Question: I have 'hibernate-jmx-3.5.4-Final.jar' in 'target/myapplication/WEB-INF/lib' which suppose to be the place where applications runs but there is error:
'''
[RMI TCP Connection(3)-127.0.0.1] ERROR o.s.web.context.ContextLoader - Context initialization failed
org.springframework.beans.factory.BeanCreationException: Error creating bean with name 'service' defined in class path resource [com/sprhib/init/PersistenceContext.class]: Bean instantiation via factory method failed; nested exception is org.springframework.beans.BeanInstantiationException: Failed to instantiate [org.hibernate.jmx.StatisticsService]: Factory method 'service' threw exception; nested exception is java.lang.NoClassDefFoundError: org/hibernate/stat/StatisticsImpl
at org.springframework.beans.factory.support.ConstructorResolver.instantiateUsingFactoryMethod(ConstructorResolver.java:599) ~[spring-beans-4.1.4.RELEASE.jar:4.1.4.RELEASE]
at org.springframework.beans.factory.support.AbstractAutowireCapableBeanFactory.instantiateUsingFactoryMethod(AbstractAutowireCapableBeanFactory.java:1111) ~[spring-beans-4.1.4.RELEASE.jar:4.1.4.RELEASE]
at org.springframework.beans.factory.support.AbstractAutowireCapableBeanFactory.createBeanInstance(AbstractAutowireCapableBeanFactory.java:1006) ~[spring-beans-4.1.4.RELEASE.jar:4.1.4.RELEASE]
at org.springframework.beans.factory.support.AbstractAutowireCapableBeanFactory.doCreateBean(AbstractAutowireCapableBeanFactory.java:504) ~[spring-beans-4.1.4.RELEASE.jar:4.1.4.RELEASE]
at org.springframework.beans.factory.support.AbstractAutowireCapableBeanFactory.createBean(AbstractAutowireCapableBeanFactory.java:476) ~[spring-beans-4.1.4.RELEASE.jar:4.1.4.RELEASE]
at org.springframework.beans.factory.support.AbstractBeanFactory$1.getObject(AbstractBeanFactory.java:303) ~[spring-beans-4.1.4.RELEASE.jar:4.1.4.RELEASE]
at org.springframework.beans.factory.support.DefaultSingletonBeanRegistry.getSingleton(DefaultSingletonBeanRegistry.java:230) ~[spring-beans-4.1.4.RELEASE.jar:4.1.4.RELEASE]
at org.springframework.beans.factory.support.AbstractBeanFactory.doGetBean(AbstractBeanFactory.java:299) ~[spring-beans-4.1.4.RELEASE.jar:4.1.4.RELEASE]
at org.springframework.beans.factory.support.AbstractBeanFactory.getBean(AbstractBeanFactory.java:194) ~[spring-beans-4.1.4.RELEASE.jar:4.1.4.RELEASE]
at org.springframework.beans.factory.support.DefaultListableBeanFactory.preInstantiateSingletons(DefaultListableBeanFactory.java:762) ~[spring-beans-4.1.4.RELEASE.jar:4.1.4.RELEASE]
at org.springframework.context.support.AbstractApplicationContext.finishBeanFactoryInitialization(AbstractApplicationContext.java:757) ~[spring-context-4.1.4.RELEASE.jar:4.1.4.RELEASE]
at org.springframework.context.support.AbstractApplicationContext.refresh(AbstractApplicationContext.java:480) ~[spring-context-4.1.4.RELEASE.jar:4.1.4.RELEASE]
at org.springframework.web.context.ContextLoader.configureAndRefreshWebApplicationContext(ContextLoader.java:403) ~[spring-web-4.1.4.RELEASE.jar:4.1.4.RELEASE]
at org.springframework.web.context.ContextLoader.initWebApplicationContext(ContextLoader.java:306) ~[spring-web-4.1.4.RELEASE.jar:4.1.4.RELEASE]
at org.springframework.web.context.ContextLoaderListener.contextInitialized(ContextLoaderListener.java:106) [spring-web-4.1.4.RELEASE.jar:4.1.4.RELEASE]
at org.apache.catalina.core.StandardContext.listenerStart(StandardContext.java:4992) [catalina.jar:7.0.57]
at org.apache.catalina.core.StandardContext.startInternal(StandardContext.java:5492) [catalina.jar:7.0.57]
at org.apache.catalina.util.LifecycleBase.start(LifecycleBase.java:150) [catalina.jar:7.0.57]
at org.apache.catalina.core.ContainerBase.addChildInternal(ContainerBase.java:901) [catalina.jar:7.0.57]
at org.apache.catalina.core.ContainerBase.addChild(ContainerBase.java:877) [catalina.jar:7.0.57]
at org.apache.catalina.core.StandardHost.addChild(StandardHost.java:649) [catalina.jar:7.0.57]
at org.apache.catalina.startup.HostConfig.manageApp(HostConfig.java:1760) [catalina.jar:7.0.57]
at sun.reflect.NativeMethodAccessorImpl.invoke0(Native Method) ~[na:1.8.0_31]
at sun.reflect.NativeMethodAccessorImpl.invoke(NativeMethodAccessorImpl.java:62) ~[na:1.8.0_31]
at sun.reflect.DelegatingMethodAccessorImpl.invoke(DelegatingMethodAccessorImpl.java:43) ~[na:1.8.0_31]
at java.lang.reflect.Method.invoke(Method.java:483) ~[na:1.8.0_31]
at org.apache.tomcat.util.modeler.BaseModelMBean.invoke(BaseModelMBean.java:301) [tomcat-coyote.jar:7.0.57]
at com.sun.jmx.interceptor.DefaultMBeanServerInterceptor.invoke(DefaultMBeanServerInterceptor.java:819) [na:1.8.0_31]
at com.sun.jmx.mbeanserver.JmxMBeanServer.invoke(JmxMBeanServer.java:801) [na:1.8.0_31]
at org.apache.catalina.mbeans.MBeanFactory.createStandardContext(MBeanFactory.java:618) [catalina.jar:7.0.57]
at org.apache.catalina.mbeans.MBeanFactory.createStandardContext(MBeanFactory.java:565) [catalina.jar:7.0.57]
at sun.reflect.NativeMethodAccessorImpl.invoke0(Native Method) ~[na:1.8.0_31]
at sun.reflect.NativeMethodAccessorImpl.invoke(NativeMethodAccessorImpl.java:62) ~[na:1.8.0_31]
at sun.reflect.DelegatingMethodAccessorImpl.invoke(DelegatingMethodAccessorImpl.java:43) ~[na:1.8.0_31]
at java.lang.reflect.Method.invoke(Method.java:483) ~[na:1.8.0_31]
at org.apache.tomcat.util.modeler.BaseModelMBean.invoke(BaseModelMBean.java:301) [tomcat-coyote.jar:7.0.57]
at com.sun.jmx.interceptor.DefaultMBeanServerInterceptor.invoke(DefaultMBeanServerInterceptor.java:819) [na:1.8.0_31]
at com.sun.jmx.mbeanserver.JmxMBeanServer.invoke(JmxMBeanServer.java:801) [na:1.8.0_31]
at javax.management.remote.rmi.RMIConnectionImpl.doOperation(RMIConnectionImpl.java:1466) [na:1.8.0_31]
at javax.management.remote.rmi.RMIConnectionImpl.access$300(RMIConnectionImpl.java:76) [na:1.8.0_31]
at javax.management.remote.rmi.RMIConnectionImpl$PrivilegedOperation.run(RMIConnectionImpl.java:1307) [na:1.8.0_31]
at javax.management.remote.rmi.RMIConnectionImpl.doPrivilegedOperation(RMIConnectionImpl.java:1399) [na:1.8.0_31]
at javax.management.remote.rmi.RMIConnectionImpl.invoke(RMIConnectionImpl.java:828) [na:1.8.0_31]
at sun.reflect.NativeMethodAccessorImpl.invoke0(Native Method) ~[na:1.8.0_31]
at sun.reflect.NativeMethodAccessorImpl.invoke(NativeMethodAccessorImpl.java:62) ~[na:1.8.0_31]
at sun.reflect.DelegatingMethodAccessorImpl.invoke(DelegatingMethodAccessorImpl.java:43) ~[na:1.8.0_31]
at java.lang.reflect.Method.invoke(Method.java:483) ~[na:1.8.0_31]
at sun.rmi.server.UnicastServerRef.dispatch(UnicastServerRef.java:323) [na:1.8.0_31]
at sun.rmi.transport.Transport$1.run(Transport.java:200) [na:1.8.0_31]
at sun.rmi.transport.Transport$1.run(Transport.java:197) [na:1.8.0_31]
at java.security.AccessController.doPrivileged(Native Method) [na:1.8.0_31]
at sun.rmi.transport.Transport.serviceCall(Transport.java:196) [na:1.8.0_31]
at sun.rmi.transport.tcp.TCPTransport.handleMessages(TCPTransport.java:568) [na:1.8.0_31]
at sun.rmi.transport.tcp.TCPTransport$ConnectionHandler.run0(TCPTransport.java:826) [na:1.8.0_31]
at sun.rmi.transport.tcp.TCPTransport$ConnectionHandler.lambda$run$240(TCPTransport.java:683) [na:1.8.0_31]
at sun.rmi.transport.tcp.TCPTransport$ConnectionHandler$$Lambda$1/818766100.run(Unknown Source) [na:1.8.0_31]
at java.security.AccessController.doPrivileged(Native Method) [na:1.8.0_31]
at sun.rmi.transport.tcp.TCPTransport$ConnectionHandler.run(TCPTransport.java:682) [na:1.8.0_31]
at java.util.concurrent.ThreadPoolExecutor.runWorker(ThreadPoolExecutor.java:1142) [na:1.8.0_31]
at java.util.concurrent.ThreadPoolExecutor$Worker.run(ThreadPoolExecutor.java:617) [na:1.8.0_31]
at java.lang.Thread.run(Thread.java:745) [na:1.8.0_31]
Caused by: org.springframework.beans.BeanInstantiationException: Failed to instantiate [org.hibernate.jmx.StatisticsService]: Factory method 'service' threw exception; nested exception is java.lang.NoClassDefFoundError: org/hibernate/stat/StatisticsImpl
at org.springframework.beans.factory.support.SimpleInstantiationStrategy.instantiate(SimpleInstantiationStrategy.java:189) ~[spring-beans-4.1.4.RELEASE.jar:4.1.4.RELEASE]
at org.springframework.beans.factory.support.ConstructorResolver.instantiateUsingFactoryMethod(ConstructorResolver.java:588) ~[spring-beans-4.1.4.RELEASE.jar:4.1.4.RELEASE]
... 60 common frames omitted
Caused by: java.lang.NoClassDefFoundError: org/hibernate/stat/StatisticsImpl
at org.hibernate.jmx.StatisticsService.<init>(StatisticsService.java:59) ~[hibernate-jmx-3.5.4-Final.jar:3.5.4-Final]
at com.sprhib.init.PersistenceContext.service(PersistenceContext.java:74) ~[PersistenceContext.class:na]
at com.sprhib.init.PersistenceContext$$EnhancerBySpringCGLIB$$6fdb98e8.CGLIB$service$0(<generated>) ~[spring-core-4.1.4.RELEASE.jar:na]
at com.sprhib.init.PersistenceContext$$EnhancerBySpringCGLIB$$6fdb98e8$$FastClassBySpringCGLIB$$40bd800.invoke(<generated>) ~[spring-core-4.1.4.RELEASE.jar:na]
at org.springframework.cglib.proxy.MethodProxy.invokeSuper(MethodProxy.java:228) ~[spring-core-4.1.4.RELEASE.jar:4.1.4.RELEASE]
at org.springframework.context.annotation.ConfigurationClassEnhancer$BeanMethodInterceptor.intercept(ConfigurationClassEnhancer.java:309) ~[spring-context-4.1.4.RELEASE.jar:4.1.4.RELEASE]
at com.sprhib.init.PersistenceContext$$EnhancerBySpringCGLIB$$6fdb98e8.service(<generated>) ~[spring-core-4.1.4.RELEASE.jar:na]
at sun.reflect.NativeMethodAccessorImpl.invoke0(Native Method) ~[na:1.8.0_31]
at sun.reflect.NativeMethodAccessorImpl.invoke(NativeMethodAccessorImpl.java:62) ~[na:1.8.0_31]
at sun.reflect.DelegatingMethodAccessorImpl.invoke(DelegatingMethodAccessorImpl.java:43) ~[na:1.8.0_31]
at java.lang.reflect.Method.invoke(Method.java:483) ~[na:1.8.0_31]
at org.springframework.beans.factory.support.SimpleInstantiationStrategy.instantiate(SimpleInstantiationStrategy.java:162) ~[spring-beans-4.1.4.RELEASE.jar:4.1.4.RELEASE]
... 61 common frames omitted
Caused by: java.lang.ClassNotFoundException: org.hibernate.stat.StatisticsImpl
at org.apache.catalina.loader.WebappClassLoader.loadClass(WebappClassLoader.java:1720) ~[catalina.jar:7.0.57]
at org.apache.catalina.loader.WebappClassLoader.loadClass(WebappClassLoader.java:1571) ~[catalina.jar:7.0.57]
... 73 common frames omitted
org.springframework.beans.factory.BeanCreationException: Error creating bean with name 'service' defined in class path resource [com/sprhib/init/PersistenceContext.class]: Bean instantiation via factory method failed; nested exception is org.springframework.beans.BeanInstantiationException: Failed to instantiate [org.hibernate.jmx.StatisticsService]: Factory method 'service' threw exception; nested exception is java.lang.NoClassDefFoundError: org/hibernate/stat/StatisticsImpl
at org.springframework.beans.factory.support.ConstructorResolver.instantiateUsingFactoryMethod(ConstructorResolver.java:599)
at org.springframework.beans.factory.support.AbstractAutowireCapableBeanFactory.instantiateUsingFactoryMethod(AbstractAutowireCapableBeanFactory.java:1111)
at org.springframework.beans.factory.support.AbstractAutowireCapableBeanFactory.createBeanInstance(AbstractAutowireCapableBeanFactory.java:1006)
at org.springframework.beans.factory.support.AbstractAutowireCapableBeanFactory.doCreateBean(AbstractAutowireCapableBeanFactory.java:504)
at org.springframework.beans.factory.support.AbstractAutowireCapableBeanFactory.createBean(AbstractAutowireCapableBeanFactory.java:476)
at org.springframework.beans.factory.support.AbstractBeanFactory$1.getObject(AbstractBeanFactory.java:303)
at org.springframework.beans.factory.support.DefaultSingletonBeanRegistry.getSingleton(DefaultSingletonBeanRegistry.java:230)
at org.springframework.beans.factory.support.AbstractBeanFactory.doGetBean(AbstractBeanFactory.java:299)
at org.springframework.beans.factory.support.AbstractBeanFactory.getBean(AbstractBeanFactory.java:194)
at org.springframework.beans.factory.support.DefaultListableBeanFactory.preInstantiateSingletons(DefaultListableBeanFactory.java:762)
at org.springframework.context.support.AbstractApplicationContext.finishBeanFactoryInitialization(AbstractApplicationContext.java:757)
at org.springframework.context.support.AbstractApplicationContext.refresh(AbstractApplicationContext.java:480)
at org.springframework.web.context.ContextLoader.configureAndRefreshWebApplicationContext(ContextLoader.java:403)
at org.springframework.web.context.ContextLoader.initWebApplicationContext(ContextLoader.java:306)
at org.springframework.web.context.ContextLoaderListener.contextInitialized(ContextLoaderListener.java:106)
at org.apache.catalina.core.StandardContext.listenerStart(StandardContext.java:4992)
at org.apache.catalina.core.StandardContext.startInternal(StandardContext.java:5492)
at org.apache.catalina.util.LifecycleBase.start(LifecycleBase.java:150)
at org.apache.catalina.core.ContainerBase.addChildInternal(ContainerBase.java:901)
at org.apache.catalina.core.ContainerBase.addChild(ContainerBase.java:877)
at org.apache.catalina.core.StandardHost.addChild(StandardHost.java:649)
at org.apache.catalina.startup.HostConfig.manageApp(HostConfig.java:1760)
at sun.reflect.NativeMethodAccessorImpl.invoke0(Native Method)
at sun.reflect.NativeMethodAccessorImpl.invoke(NativeMethodAccessorImpl.java:62)
at sun.reflect.DelegatingMethodAccessorImpl.invoke(DelegatingMethodAccessorImpl.java:43)
at java.lang.reflect.Method.invoke(Method.java:483)
at org.apache.tomcat.util.modeler.BaseModelMBean.invoke(BaseModelMBean.java:301)
at com.sun.jmx.interceptor.DefaultMBeanServerInterceptor.invoke(DefaultMBeanServerInterceptor.java:819)
at com.sun.jmx.mbeanserver.JmxMBeanServer.invoke(JmxMBeanServer.java:801)
at org.apache.catalina.mbeans.MBeanFactory.createStandardContext(MBeanFactory.java:618)
at org.apache.catalina.mbeans.MBeanFactory.createStandardContext(MBeanFactory.java:565)
at sun.reflect.NativeMethodAccessorImpl.invoke0(Native Method)
at sun.reflect.NativeMethodAccessorImpl.invoke(NativeMethodAccessorImpl.java:62)
at sun.reflect.DelegatingMethodAccessorImpl.invoke(DelegatingMethodAccessorImpl.java:43)
at java.lang.reflect.Method.invoke(Method.java:483)
at org.apache.tomcat.util.modeler.BaseModelMBean.invoke(BaseModelMBean.java:301)
at com.sun.jmx.interceptor.DefaultMBeanServerInterceptor.invoke(DefaultMBeanServerInterceptor.java:819)
at com.sun.jmx.mbeanserver.JmxMBeanServer.invoke(JmxMBeanServer.java:801)
at javax.management.remote.rmi.RMIConnectionImpl.doOperation(RMIConnectionImpl.java:1466)
at javax.management.remote.rmi.RMIConnectionImpl.access$300(RMIConnectionImpl.java:76)
at javax.management.remote.rmi.RMIConnectionImpl$PrivilegedOperation.run(RMIConnectionImpl.java:1307)
at javax.management.remote.rmi.RMIConnectionImpl.doPrivilegedOperation(RMIConnectionImpl.java:1399)
at javax.management.remote.rmi.RMIConnectionImpl.invoke(RMIConnectionImpl.java:828)
at sun.reflect.NativeMethodAccessorImpl.invoke0(Native Method)
at sun.reflect.NativeMethodAccessorImpl.invoke(NativeMethodAccessorImpl.java:62)
at sun.reflect.DelegatingMethodAccessorImpl.invoke(DelegatingMethodAccessorImpl.java:43)
at java.lang.reflect.Method.invoke(Method.java:483)
at sun.rmi.server.UnicastServerRef.dispatch(UnicastServerRef.java:323)
at sun.rmi.transport.Transport$1.run(Transport.java:200)
at sun.rmi.transport.Transport$1.run(Transport.java:197)
at java.security.AccessController.doPrivileged(Native Method)
at sun.rmi.transport.Transport.serviceCall(Transport.java:196)
at sun.rmi.transport.tcp.TCPTransport.handleMessages(TCPTransport.java:568)
at sun.rmi.transport.tcp.TCPTransport$ConnectionHandler.run0(TCPTransport.java:826)
at sun.rmi.transport.tcp.TCPTransport$ConnectionHandler.lambda$run$240(TCPTransport.java:683)
at sun.rmi.transport.tcp.TCPTransport$ConnectionHandler$$Lambda$1/818766100.run(Unknown Source)
at java.security.AccessController.doPrivileged(Native Method)
at sun.rmi.transport.tcp.TCPTransport$ConnectionHandler.run(TCPTransport.java:682)
at java.util.concurrent.ThreadPoolExecutor.runWorker(ThreadPoolExecutor.java:1142)
at java.util.concurrent.ThreadPoolExecutor$Worker.run(ThreadPoolExecutor.java:617)
at java.lang.Thread.run(Thread.java:745)
Caused by: org.springframework.beans.BeanInstantiationException: Failed to instantiate [org.hibernate.jmx.StatisticsService]: Factory method 'service' threw exception; nested exception is java.lang.NoClassDefFoundError: org/hibernate/stat/StatisticsImpl
at org.springframework.beans.factory.support.SimpleInstantiationStrategy.instantiate(SimpleInstantiationStrategy.java:189)
at org.springframework.beans.factory.support.ConstructorResolver.instantiateUsingFactoryMethod(ConstructorResolver.java:588)
... 60 more
Caused by: java.lang.NoClassDefFoundError: org/hibernate/stat/StatisticsImpl
at org.hibernate.jmx.StatisticsService.<init>(StatisticsService.java:59)
at com.sprhib.init.PersistenceContext.service(PersistenceContext.java:74)
at com.sprhib.init.PersistenceContext$$EnhancerBySpringCGLIB$$6fdb98e8.CGLIB$service$0(<generated>)
at com.sprhib.init.PersistenceContext$$EnhancerBySpringCGLIB$$6fdb98e8$$FastClassBySpringCGLIB$$40bd800.invoke(<generated>)
at org.springframework.cglib.proxy.MethodProxy.invokeSuper(MethodProxy.java:228)
at org.springframework.context.annotation.ConfigurationClassEnhancer$BeanMethodInterceptor.intercept(ConfigurationClassEnhancer.java:309)
at com.sprhib.init.PersistenceContext$$EnhancerBySpringCGLIB$$6fdb98e8.service(<generated>)
at sun.reflect.NativeMethodAccessorImpl.invoke0(Native Method)
at sun.reflect.NativeMethodAccessorImpl.invoke(NativeMethodAccessorImpl.java:62)
at sun.reflect.DelegatingMethodAccessorImpl.invoke(DelegatingMethodAccessorImpl.java:43)
at java.lang.reflect.Method.invoke(Method.java:483)
at org.springframework.beans.factory.support.SimpleInstantiationStrategy.instantiate(SimpleInstantiationStrategy.java:162)
... 61 more
Caused by: java.lang.ClassNotFoundException: org.hibernate.stat.StatisticsImpl
at org.apache.catalina.loader.WebappClassLoader.loadClass(WebappClassLoader.java:1720)
at org.apache.catalina.loader.WebappClassLoader.loadClass(WebappClassLoader.java:1571)
... 73 more
'''
'''
<dependency>
<groupId>org.hibernate</groupId>
<artifactId>hibernate-jmx</artifactId>
<version>3.5.4-Final</version>
<exclusions>
<exclusion>
<groupId>org.slf4j</groupId>
<artifactId>slf4j-api</artifactId>
</exclusion>
</exclusions>
</dependency>
<dependency>
<groupId>org.hibernate</groupId>
<artifactId>hibernate-core</artifactId>
<version>${hibernate.version}</version>
</dependency>
<dependency>
<groupId>org.hibernate</groupId>
<artifactId>hibernate-entitymanager</artifactId>
<version>${hibernate.version}</version>
</dependency>
<dependency>
<groupId>org.hibernate</groupId>
<artifactId>hibernate-validator</artifactId>
<version>5.1.3.Final</version>
</dependency>
'''
When I navigate to source code there is error. I think I don't have to modify source code of downloaded library, right?

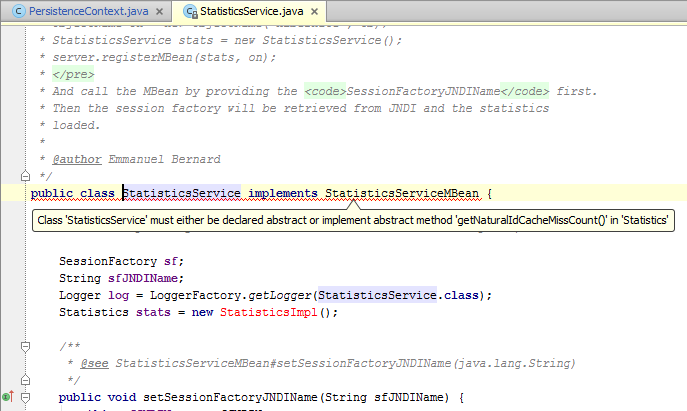
Answer: '''
java.lang.NoClassDefFoundError: org/hibernate/stat/StatisticsImpl
'''
As per this exception StatisticsImpl class not found which is included in hibernate-core.jar library.
Please try following dependency.
'''
<dependency>
<groupId>org.hibernate</groupId>
<artifactId>hibernate-core</artifactId>
<version>4.0.1.Final</version>
</dependency>
<dependency>
<groupId>org.hibernate</groupId>
<artifactId>hibernate-validator</artifactId>
<version>4.2.0.Final</version>
</dependency>
<dependency>
<groupId>org.hibernate.common</groupId>
<artifactId>hibernate-commons-annotations</artifactId>
<version>4.0.1.Final</version>
<classifier>tests</classifier>
</dependency>
<dependency>
<groupId>org.hibernate.javax.persistence</groupId>
<artifactId>hibernate-jpa-2.0-api</artifactId>
<version>1.0.1.Final</version>
</dependency>
<dependency>
<groupId>org.hibernate</groupId>
<artifactId>hibernate-entitymanager</artifactId>
<version>4.0.1.Final</version>
</dependency>
<dependency>
<groupId>javax.validation</groupId>
<artifactId>validation-api</artifactId>
<version>1.0.0.GA</version>
<scope>provided</scope>
</dependency>
<dependency>
<groupId>org.slf4j</groupId>
<artifactId>slf4j-api</artifactId>
<version>1.6.4</version>
</dependency>
<dependency>
<groupId>org.jboss.logging</groupId>
<artifactId>jboss-logging</artifactId>
<version>3.1.0.CR2</version>
</dependency>
<dependency>
<groupId>org.slf4j</groupId>
<artifactId>slf4j-log4j12</artifactId>
<version>1.6.4</version>
</dependency>
'''
Hope it may help you.!!